Question: I get this:

This is a sample code of the two classes:
main.h
'''
class CControl
{
protected:
int m_X;
int m_Y;
public:
void SetX( int X ) { m_X = X; }
void SetY( int Y ) { m_Y = Y; }
int GetX() { return m_X; }
int GetY() { return m_Y; }
CControl *m_ChildControls;
CControl *m_NextSibling;
CControl *m_PreviousSibling;
CControl *m_Parent;
CControl *m_FocusControl;
};
class CButton : public CControl
{
protected:
bool m_Type;
bool m_Selected;
bool m_Focused;
public:
CButton( bool Type );
~CButton();
};
CButton::CButton( bool Type )
{
}
'''
This is just the declarations of the two classes (they're not complete, but the problem comes in also in the full coded version).
main.cpp
'''
#include <windows.h>
#include "main.h"
int main()
{
CButton *g_Button;
g_Button = new CButton( 1 );
return 0;
}
'''
This is just the application main func where I declare g_Button as a new CButton object for making a debugging analysis.
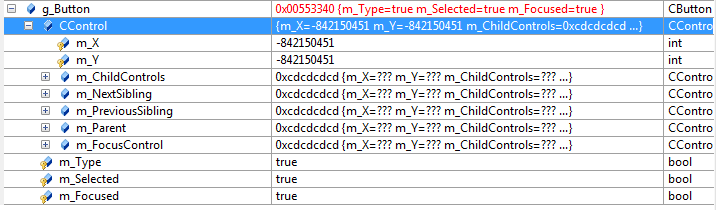
Answer: The pointers could be anything, because they're not initialized.
The compiler generated default constructor for 'CControl' doesn't initialize POD members. You'd need to write your own:
'''
CControl() : m_ChildControls(NULL), m_NextSibling(NULL), m_PreviousSibling(NULL)
m_Parent(NULL), m_FocusControl(NULL)
{
}
'''